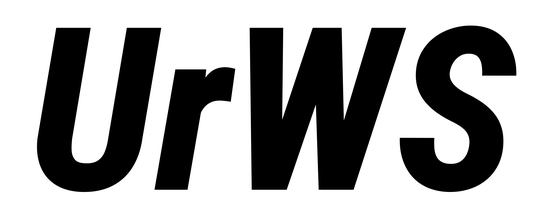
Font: Roboto-Italic_Condensed_ExtraBold_Italic